Field crop: tomato
Growth stage: 1
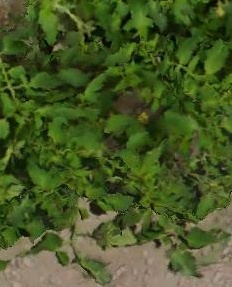
Species: tomato